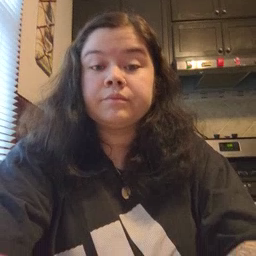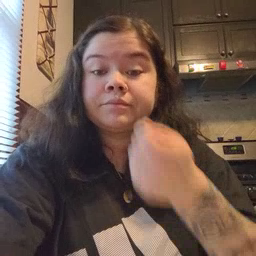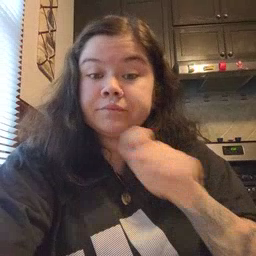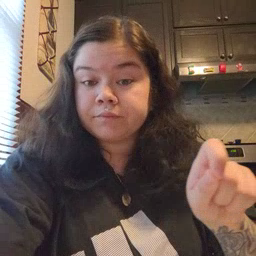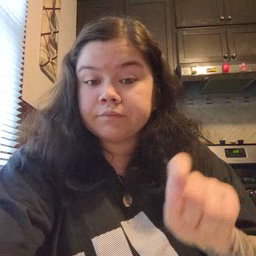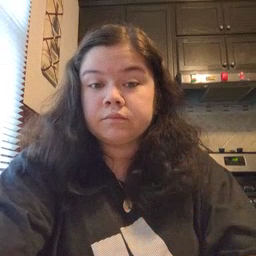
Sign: pencil